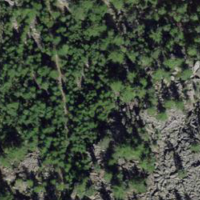
EUNIS habitat code: 31
Species observed at this site:
Garrulus glandarius
Campanula barbata
Nucifraga caryocatactes